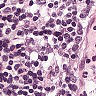
Metastatic tissue present: no